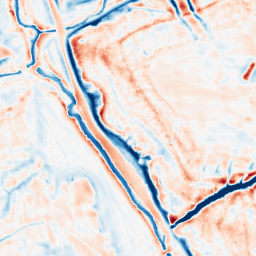
Category: edge_preserving
Decomposition family: bilateral
Decomposition parameters: d: 21
sigma_color: 50
sigma_space: 150
Upsampling method: bilinear
Upsampling parameters: scale: 8
Upsampling scale: 8